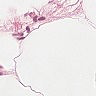
Metastatic tissue present: no